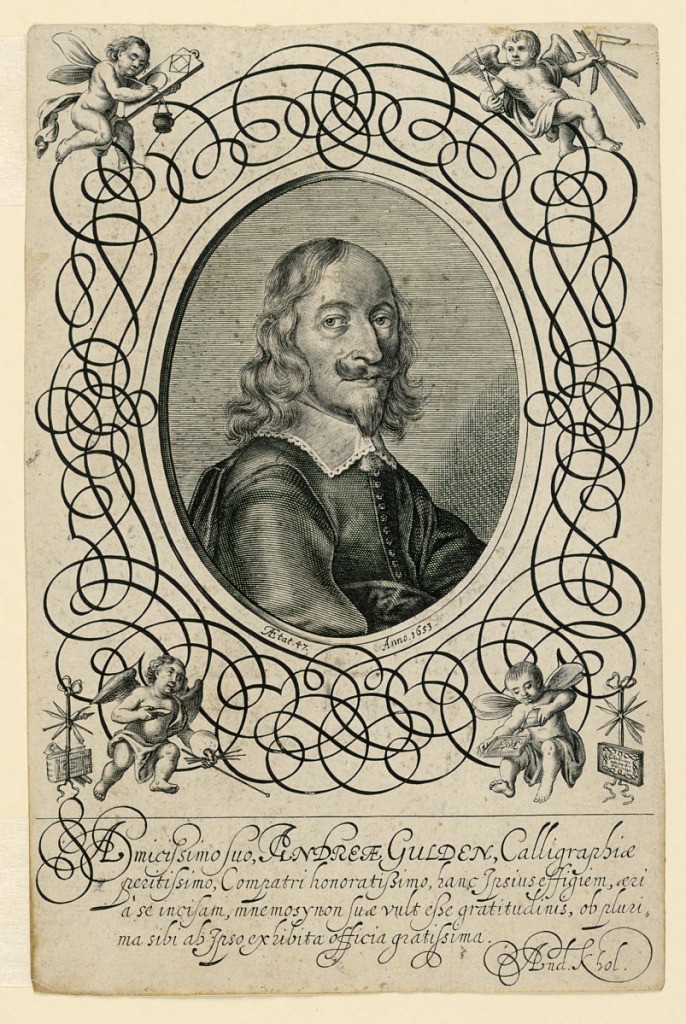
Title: Portrait of the Caligrapher Andreas Gulden
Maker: Andreas Kohl, German, 1624 - 1657
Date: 1653
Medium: engraving on paper
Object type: Print
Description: Vertical rectangle. Within a calligraphic frame is an oval bust portrait of the calligrapher, Andreas Gulden (1606- ? ), wearing a van dyck beard. At the four corners of the frame are putti bearing attributes of writing. Below, a four line Latin dedicatory inscription and the Designer's name. Within the frame is the date.